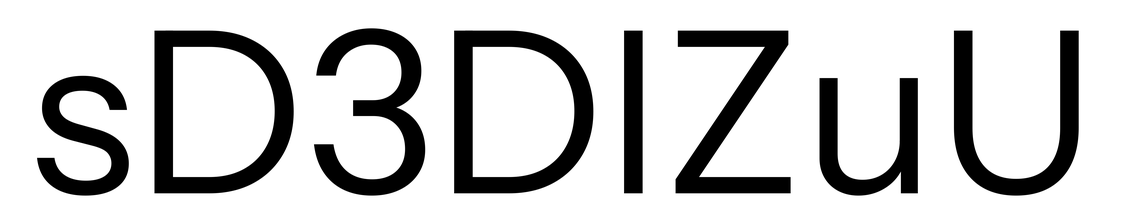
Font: InstrumentSans_Regular